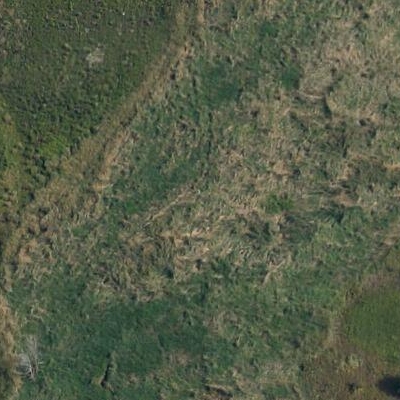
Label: aGrass